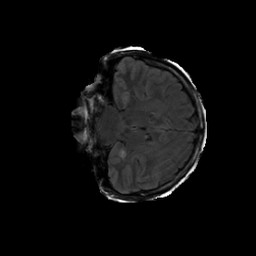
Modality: FLAIR
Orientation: coronal
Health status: ill
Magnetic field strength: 3 T